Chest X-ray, PA view. Patient: 80 years old, sex M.
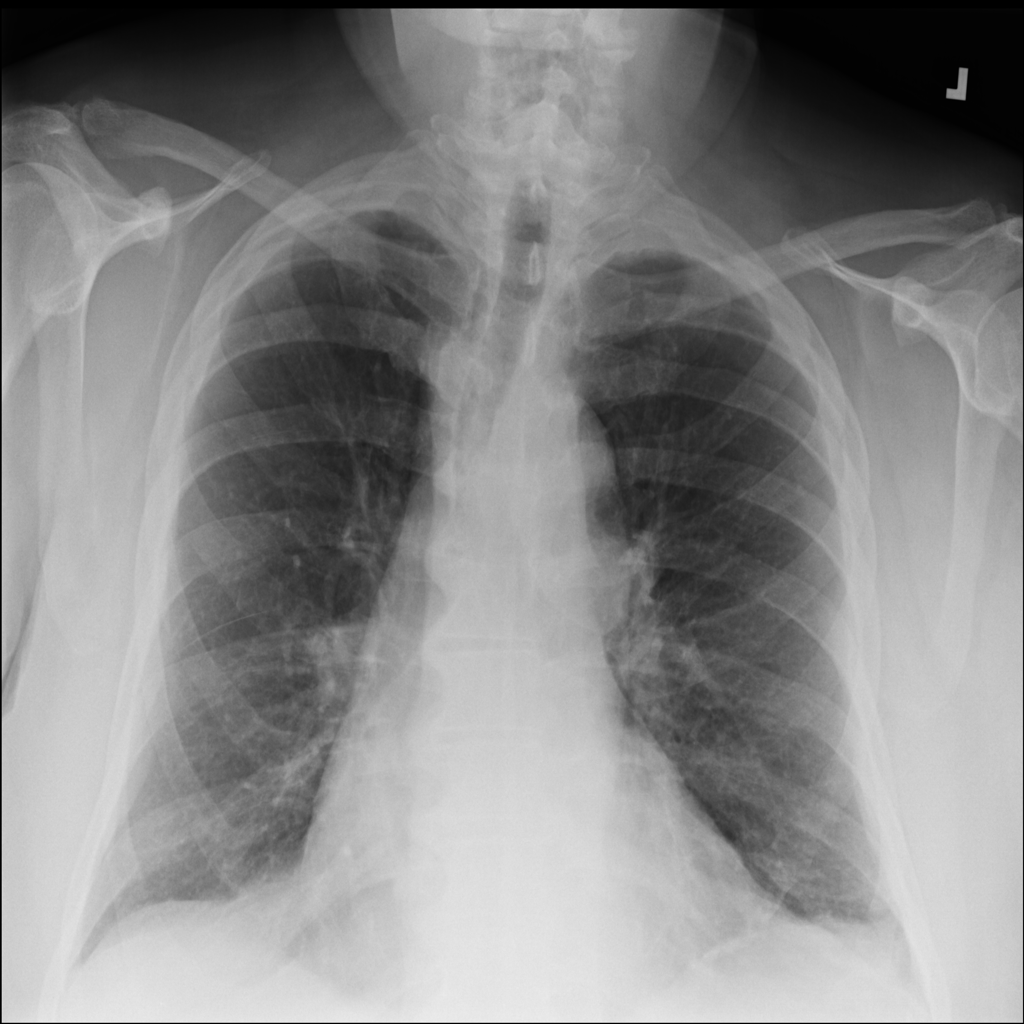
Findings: No Finding